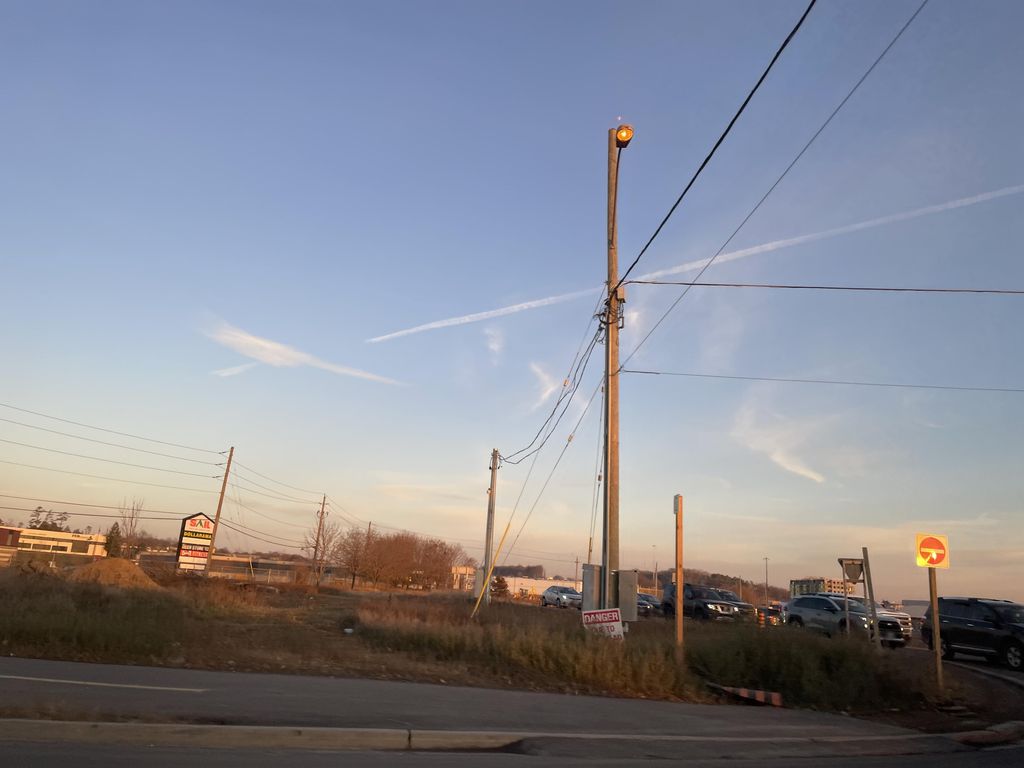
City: kitchener-waterloo